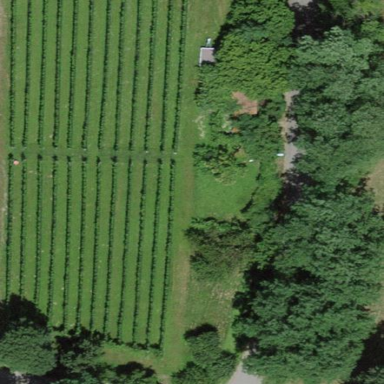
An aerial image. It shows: Vineyard growing grapes.